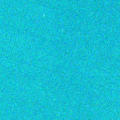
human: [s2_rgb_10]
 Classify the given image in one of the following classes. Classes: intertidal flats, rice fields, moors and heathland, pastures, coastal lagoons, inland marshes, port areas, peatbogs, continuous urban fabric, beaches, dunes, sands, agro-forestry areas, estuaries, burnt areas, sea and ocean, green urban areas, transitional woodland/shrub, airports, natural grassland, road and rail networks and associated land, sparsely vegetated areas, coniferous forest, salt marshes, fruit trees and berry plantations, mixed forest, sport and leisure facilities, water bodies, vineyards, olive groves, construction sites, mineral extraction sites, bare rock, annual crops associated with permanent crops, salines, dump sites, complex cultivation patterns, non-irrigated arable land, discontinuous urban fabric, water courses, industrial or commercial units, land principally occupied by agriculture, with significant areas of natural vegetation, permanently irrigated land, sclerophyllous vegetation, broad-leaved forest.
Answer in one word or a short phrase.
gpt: sea and ocean